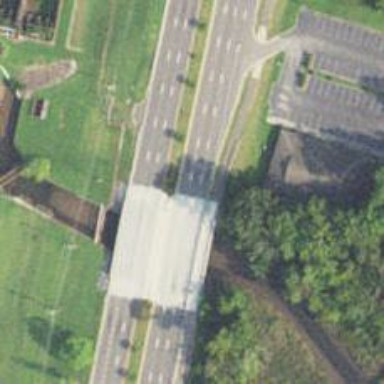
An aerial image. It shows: Bridge over trunk highway expressway.